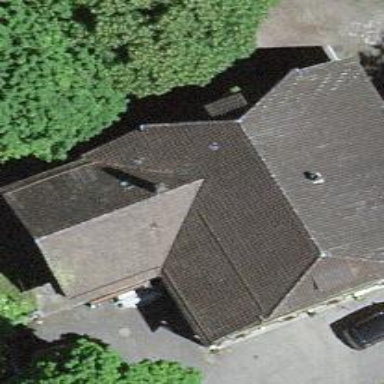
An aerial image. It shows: Residential building with half-hipped roof shape.